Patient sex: F
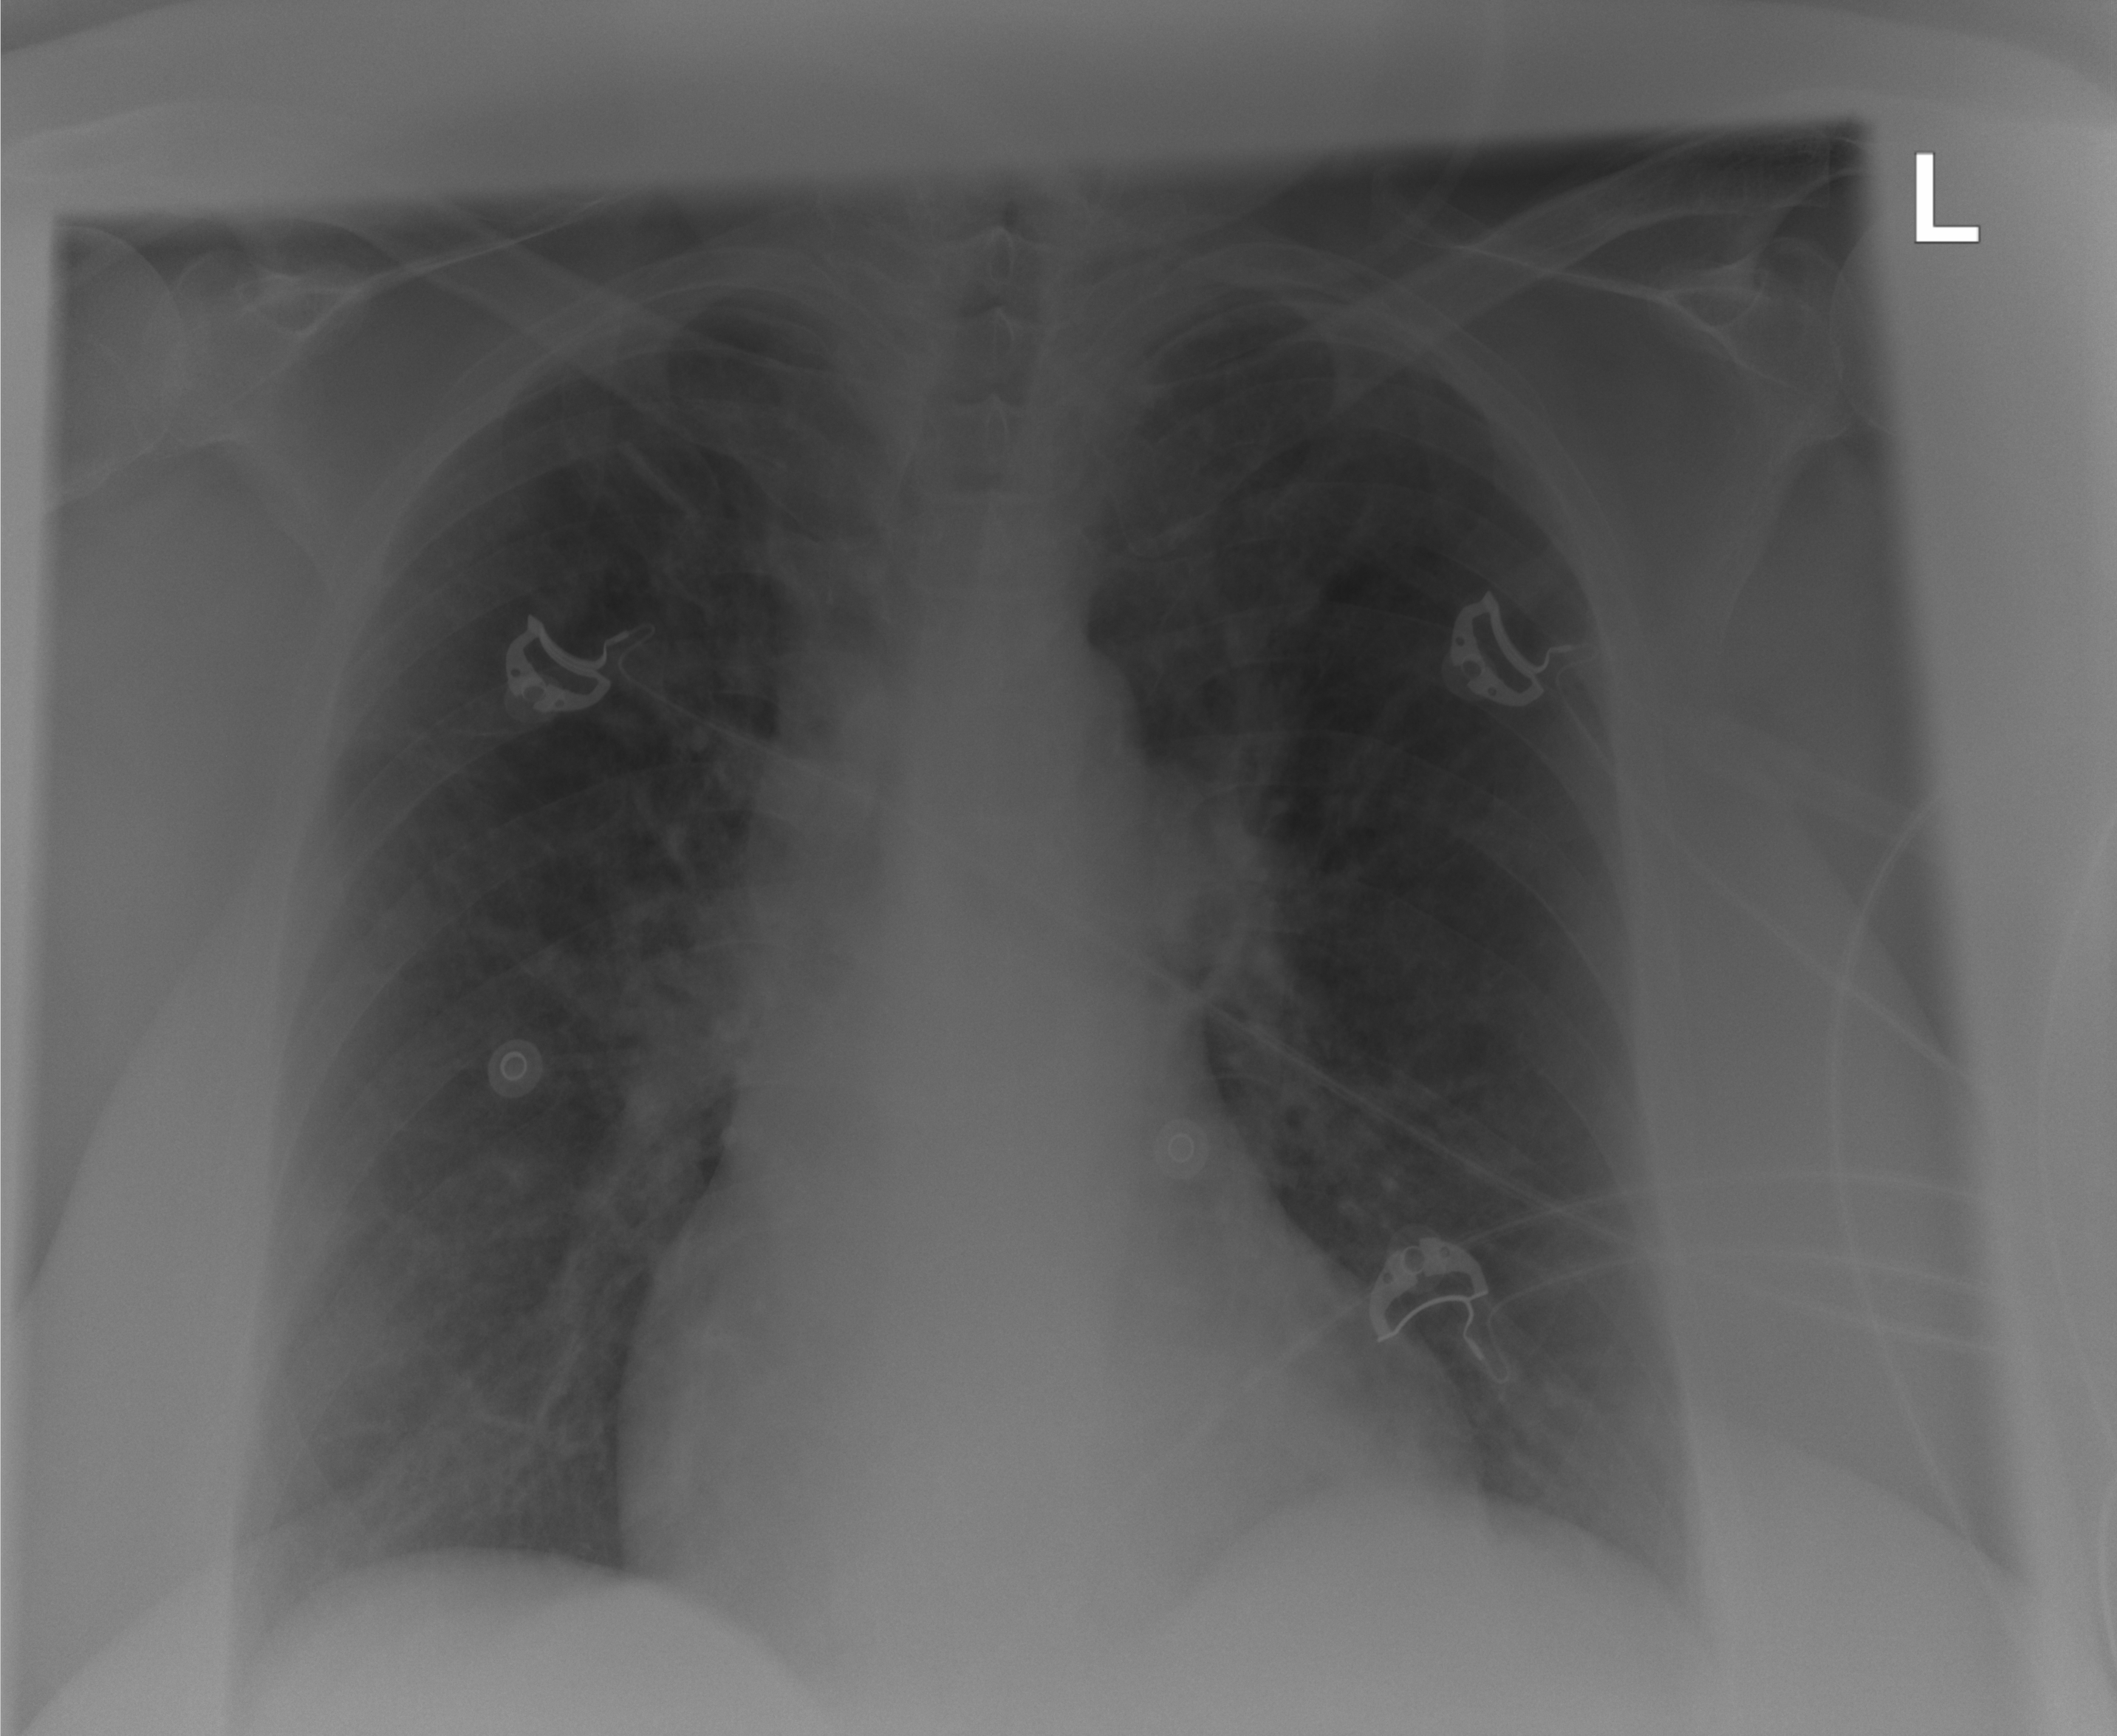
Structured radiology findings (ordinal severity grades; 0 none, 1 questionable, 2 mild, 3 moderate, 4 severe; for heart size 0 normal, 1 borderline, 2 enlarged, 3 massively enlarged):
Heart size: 0
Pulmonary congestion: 1
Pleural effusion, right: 0
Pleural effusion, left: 0
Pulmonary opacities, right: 0
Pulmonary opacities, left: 0
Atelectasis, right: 1
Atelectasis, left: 0